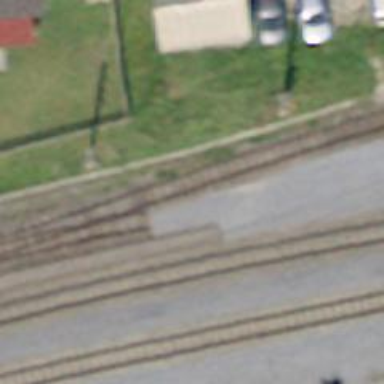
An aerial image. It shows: Disused railway siding with one track.